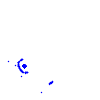
Particle: kaon